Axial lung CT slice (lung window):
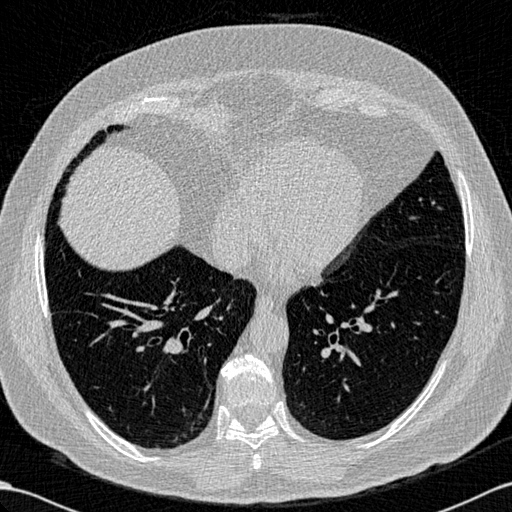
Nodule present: no